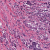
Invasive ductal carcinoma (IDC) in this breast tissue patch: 1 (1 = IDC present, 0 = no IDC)